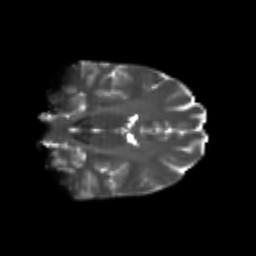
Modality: T2w
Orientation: coronal
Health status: healthy
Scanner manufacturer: philips
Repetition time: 7.388 s
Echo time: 0.08599 s